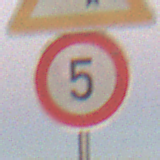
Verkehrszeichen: Geschwindigkeit5
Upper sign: KurveLinks
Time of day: SunriseSunset
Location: Outdoor (Nature)
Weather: Clear
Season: NotSpecified
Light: Natural